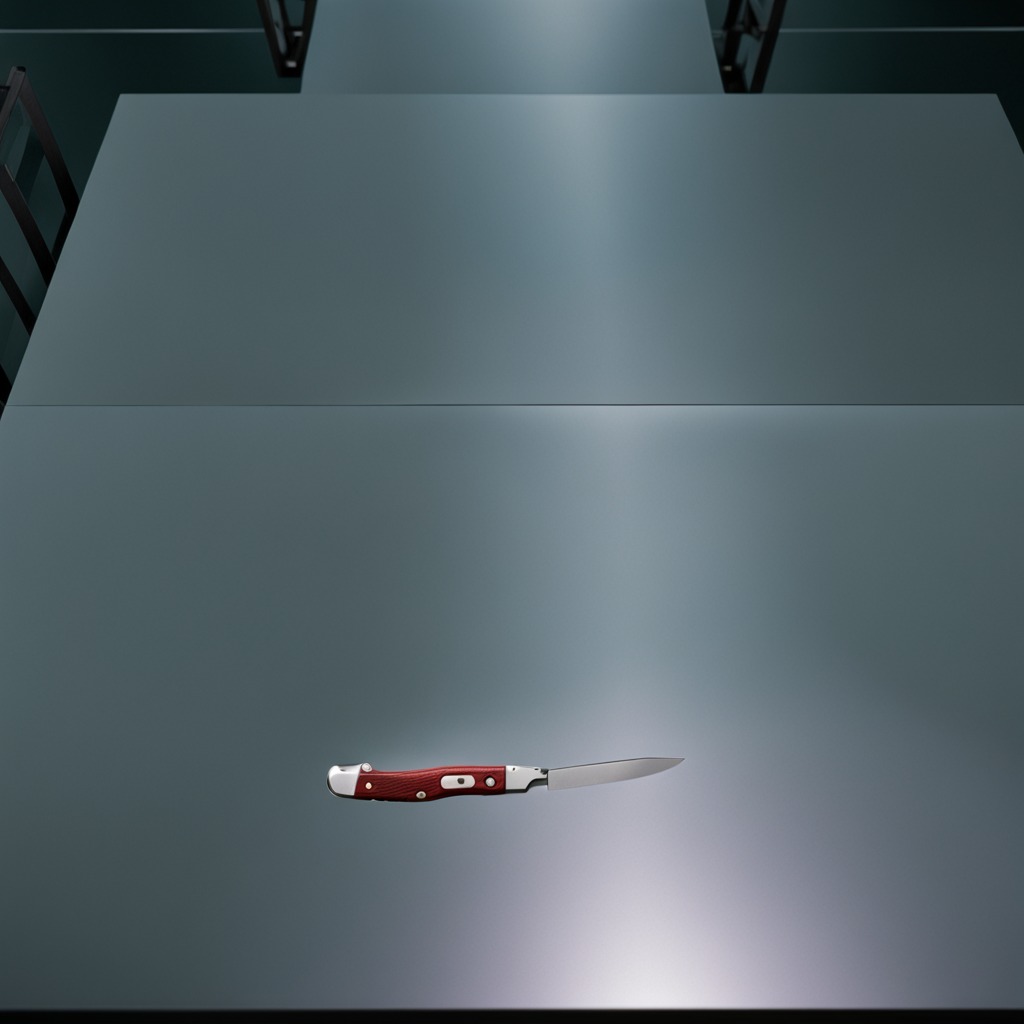
A utility knife is lying on the table.